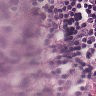
Metastatic tissue present: yes